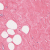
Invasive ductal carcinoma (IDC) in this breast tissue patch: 0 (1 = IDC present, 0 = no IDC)